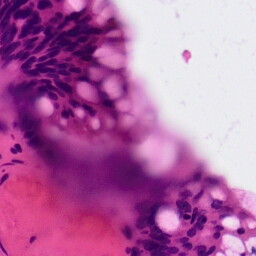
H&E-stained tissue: Colon